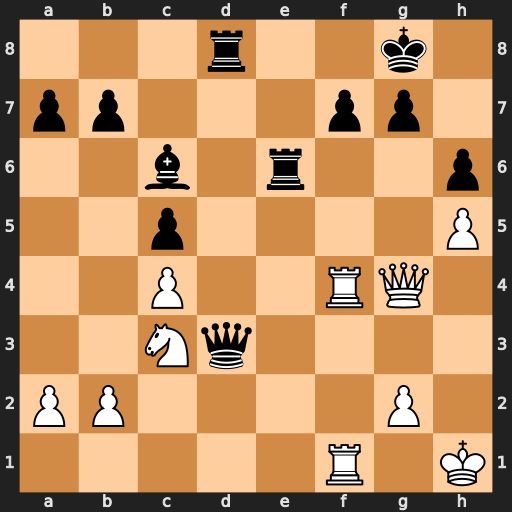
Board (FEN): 3r2k1/pp3pp1/2b1r2p/2p4P/2P2RQ1/2Nq4/PP4P1/5R1K
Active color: w
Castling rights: -
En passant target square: -
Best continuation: Rxf7 Qxf1+ Rxf1